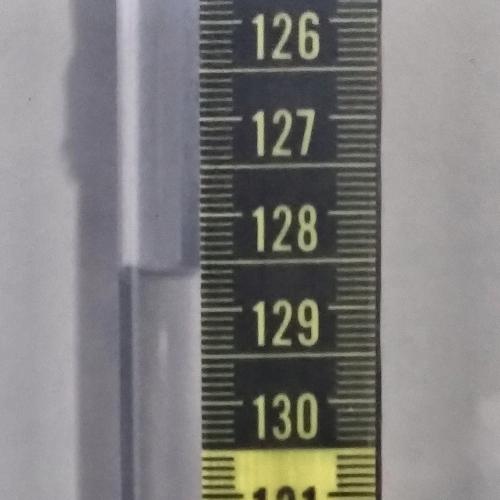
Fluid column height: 128.6 cm